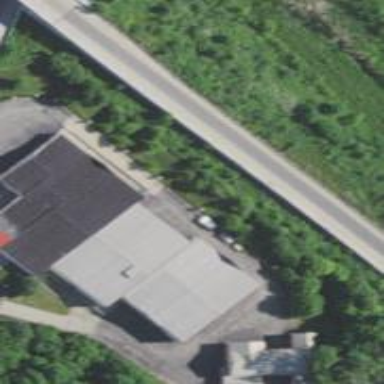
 known as Public Storage according to Wikipedia."